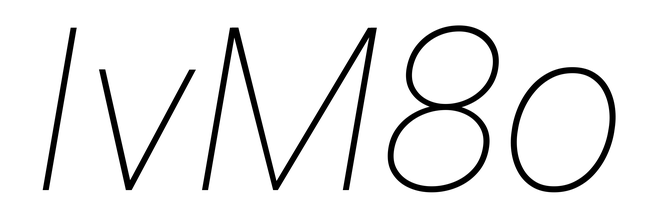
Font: Roboto-Italic_Thin_Italic